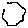
Label: hexagon